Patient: sex M, age 51
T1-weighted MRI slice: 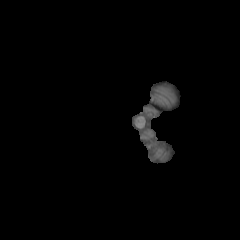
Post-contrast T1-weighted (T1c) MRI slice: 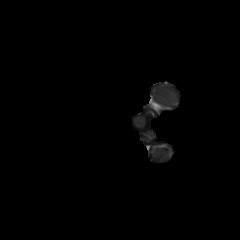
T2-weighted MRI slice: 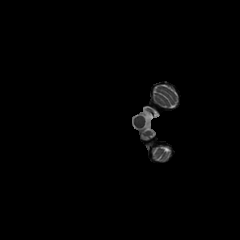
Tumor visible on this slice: no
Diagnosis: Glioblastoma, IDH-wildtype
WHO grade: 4